Field crop: tomato
Growth stage: 1
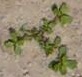
Species: portulaca